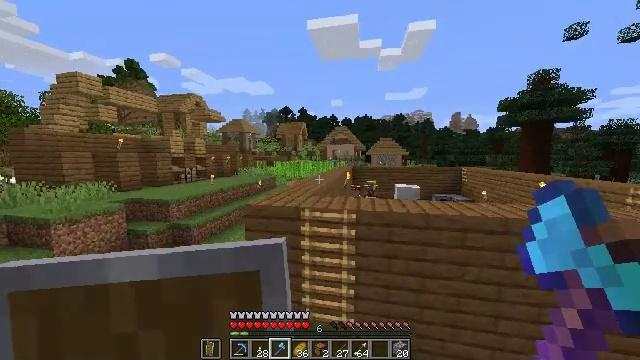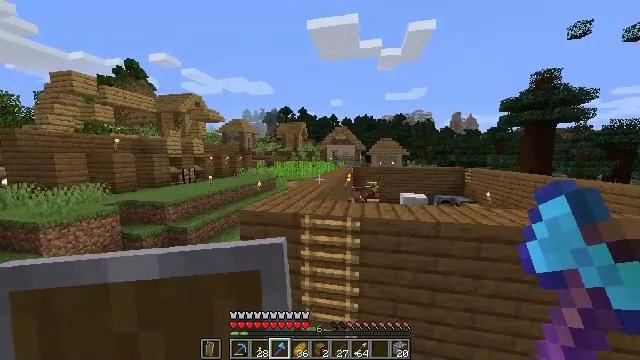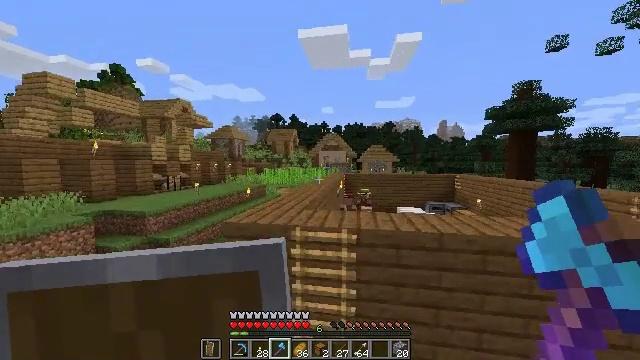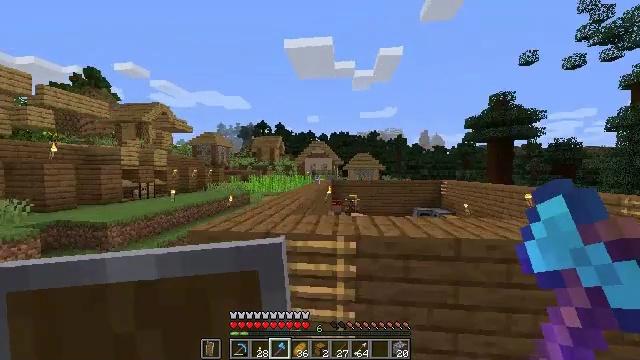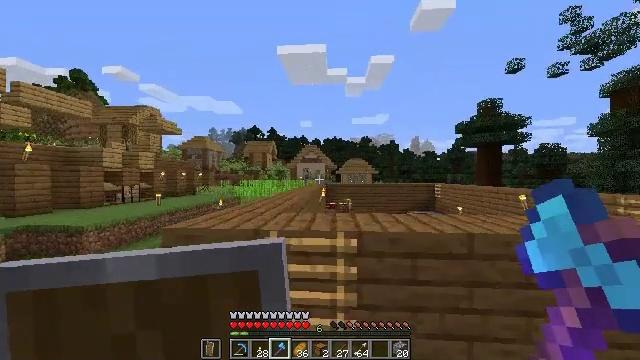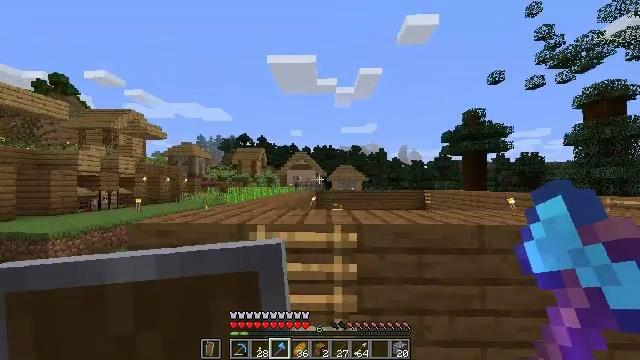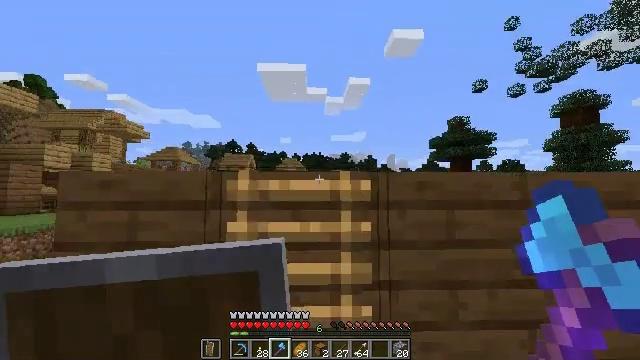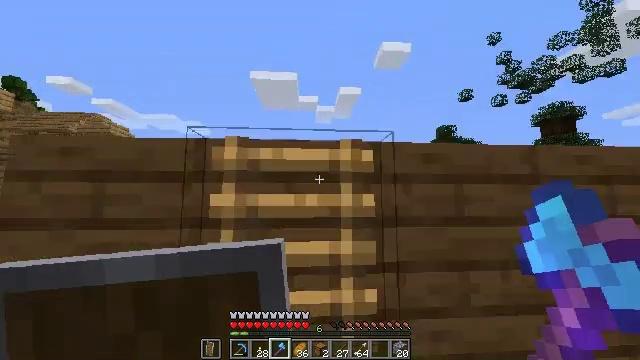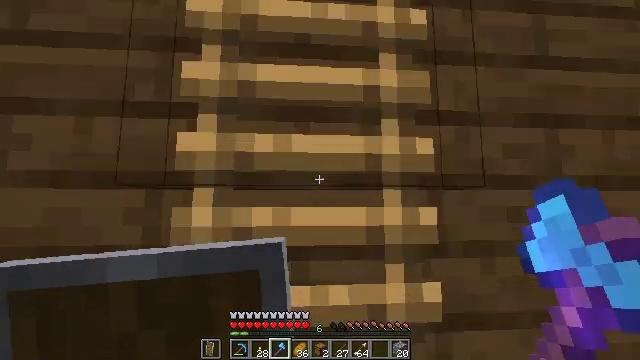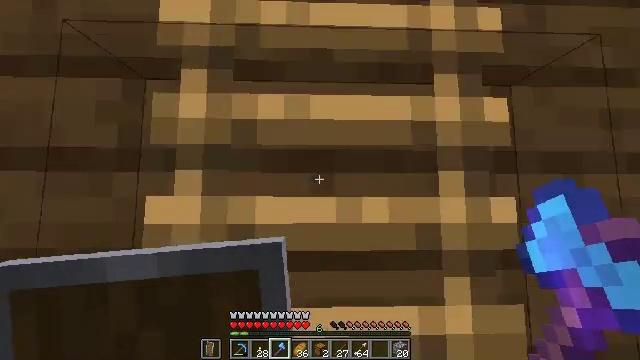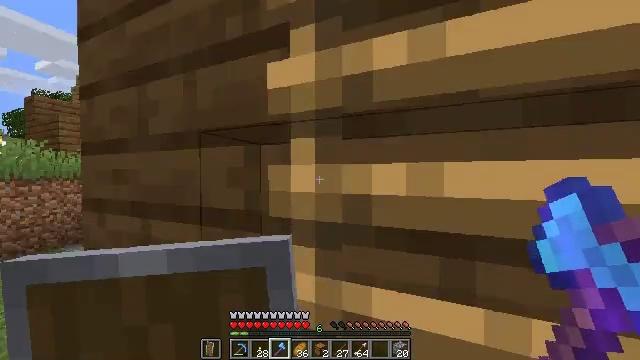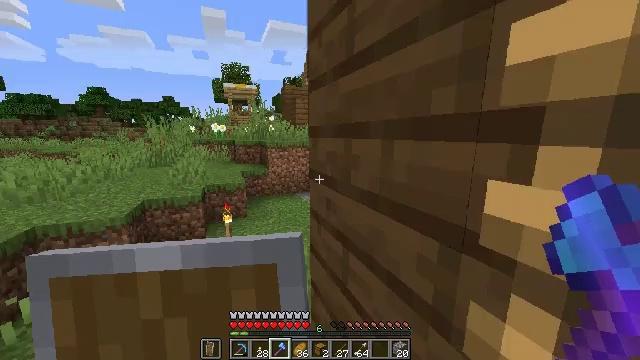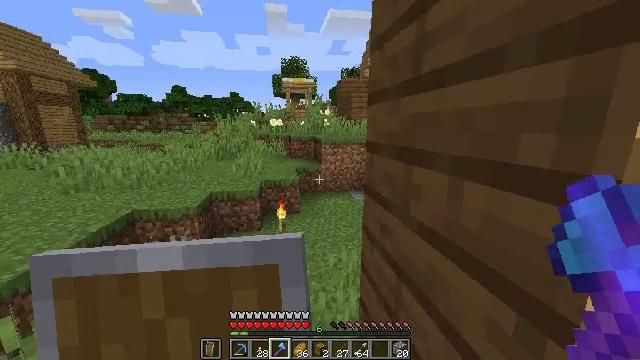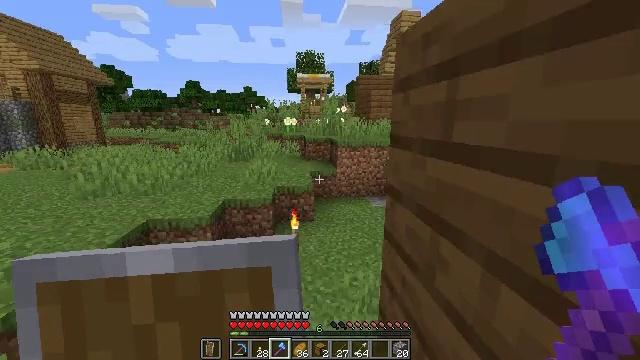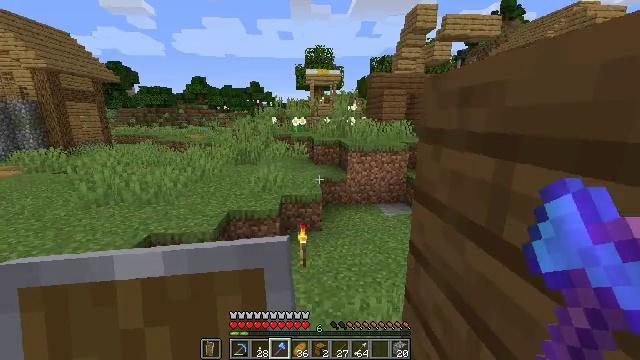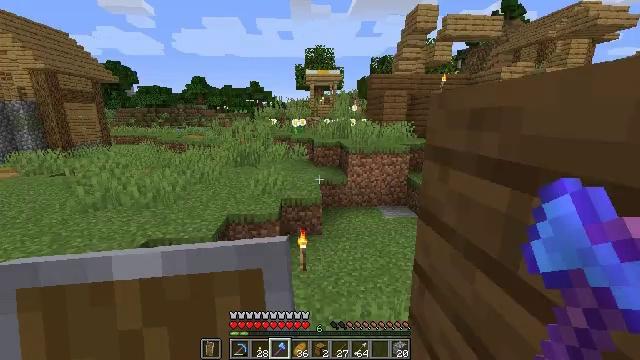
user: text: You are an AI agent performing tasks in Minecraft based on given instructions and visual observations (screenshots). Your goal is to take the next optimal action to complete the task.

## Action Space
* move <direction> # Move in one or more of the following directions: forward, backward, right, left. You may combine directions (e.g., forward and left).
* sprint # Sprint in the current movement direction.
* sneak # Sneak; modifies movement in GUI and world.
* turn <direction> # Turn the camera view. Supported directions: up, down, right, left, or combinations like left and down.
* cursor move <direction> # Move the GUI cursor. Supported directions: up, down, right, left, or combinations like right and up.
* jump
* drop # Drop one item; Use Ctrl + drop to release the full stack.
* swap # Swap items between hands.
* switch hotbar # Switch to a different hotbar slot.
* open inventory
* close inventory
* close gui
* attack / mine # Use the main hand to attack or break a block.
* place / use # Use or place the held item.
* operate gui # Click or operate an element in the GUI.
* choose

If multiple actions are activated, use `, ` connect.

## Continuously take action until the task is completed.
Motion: motion action
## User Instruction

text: Combine a book with experience levels to craft an enchanted book.
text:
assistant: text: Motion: move forward, sprint, jump
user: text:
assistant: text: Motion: move forward, sprint, turn right and up, jump
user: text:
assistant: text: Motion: move forward, sprint, turn right and up, jump
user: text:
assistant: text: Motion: move forward, sprint, turn right and up, jump
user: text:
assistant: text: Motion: move forward, sprint, turn right and up, jump
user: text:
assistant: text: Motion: move forward, sprint, turn right and up, jump
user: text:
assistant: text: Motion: move forward, sprint, turn right and up, jump
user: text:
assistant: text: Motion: move forward, sprint, jump
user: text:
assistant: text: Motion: move forward, sprint, turn left, jump
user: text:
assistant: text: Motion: move forward, sprint, turn left and down, jump
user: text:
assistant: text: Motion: move forward, sprint, turn left and down, jump
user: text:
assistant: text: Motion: move forward, sprint, turn left and down, jump
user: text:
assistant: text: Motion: move forward, sprint, turn left, jump
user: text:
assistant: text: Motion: move forward, sprint, turn left, jump
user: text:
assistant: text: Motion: move forward, sprint, jump
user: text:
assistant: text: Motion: move forward, sprint, jump
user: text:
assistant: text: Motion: move forward, sprint, jump
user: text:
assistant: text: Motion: move forward, sprint, jump
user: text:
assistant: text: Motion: move forward, sprint, jump
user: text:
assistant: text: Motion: move forward, sprint, turn right and up, jump
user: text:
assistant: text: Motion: move forward, sprint, turn right, jump
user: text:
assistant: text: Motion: move forward, sprint, turn right, jump
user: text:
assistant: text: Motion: move forward, sprint, turn right, jump
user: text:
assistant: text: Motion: move forward, sprint, turn right, jump
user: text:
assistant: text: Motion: move forward, sprint, turn right, jump
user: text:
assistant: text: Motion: move forward and move right, sprint, turn right
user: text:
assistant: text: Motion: move forward and move right, sprint, turn right
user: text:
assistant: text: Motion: move forward and move right, sprint, turn right
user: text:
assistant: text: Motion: move forward and move right, sprint, turn right
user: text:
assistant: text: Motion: move forward and move right, sprint, turn right